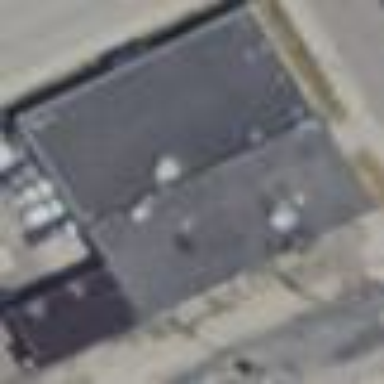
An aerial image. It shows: Commercial building.